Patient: sex M, age 58
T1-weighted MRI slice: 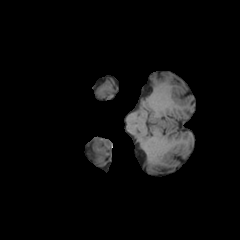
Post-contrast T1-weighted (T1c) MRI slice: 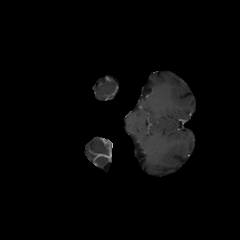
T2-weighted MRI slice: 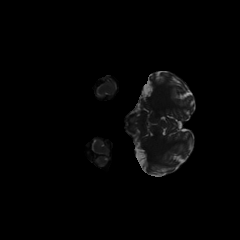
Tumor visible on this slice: no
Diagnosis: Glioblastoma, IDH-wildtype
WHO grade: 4